Question: After a deserialization I save the content in an object:
'''
var obj = JsonConvert.DeserializeObject<dynamic>(responseText);
'''
so I execute a loop for populate a DataGrid
'''
foreach(var item in obj)
{
MainWindow.AppWindow.Squadre_DataGrid.Items.Add(new Teams.Club_Information
{
code = item.code,
name = item.name,
shortName = item.shortName,
squadMarketValue = item.squadMarketValue
});
}
'''
The problem's that inside the foreach the compiler show 'Runtime Binder Exception'.
Why happean this?
Some more details:
'''
public class Self
{
public string href { get; set; }
}
public class Fixtures
{
public string href { get; set; }
}
public class Players
{
public string href { get; set; }
}
public class Links
{
public Self self { get; set; }
public Fixtures fixtures { get; set; }
public Players players { get; set; }
}
public class RootObject
{
public Links _links { get; set; }
public string name { get; set; }
public string code { get; set; }
public string shortName { get; set; }
public string squadMarketValue { get; set; }
public string crestUrl { get; set; }
}
'''

JSON structure:
'''
{
"_links": {
"self": { "href": "http://api.football-data.org/alpha/teams/19" },
"fixtures": { "href": "http://api.football-data.org/alpha/teams/19/fixtures" },
"players": { "href": "http://api.football-data.org/alpha/teams/19/players" }
},
"name": "Eintracht Frankfurt",
"code": "SGE",
"shortName": "Eintr. Frankfurt",
"squadMarketValue": "75.475.000 ?",
"crestUrl": "http://upload.wikimedia.org/wikipedia/commons/0/04/Eintracht_Frankfurt_Logo.svg"
}
'''
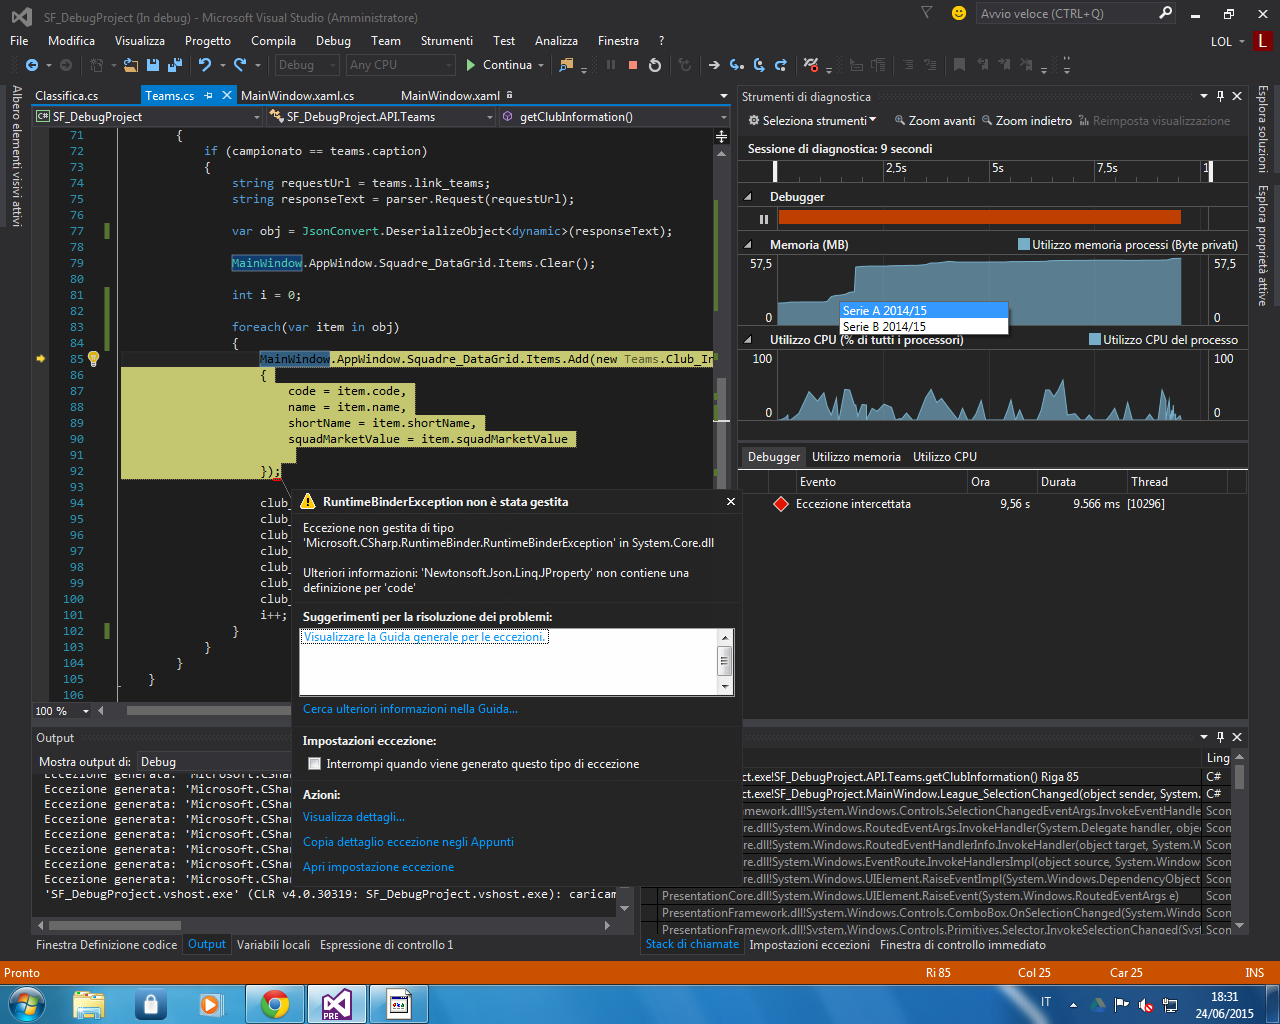
Answer: The object you are deserializing does not contain a property named code. So the line 'code = item.code' causes an exception at runtime, because the Json.Net object behind the 'dynamic' does not contain a value named 'code'.
This means that the Json that you are parsing does not contain a property named 'code'. Or else it only sometimes contains a property named code. In that case you'll have to either parse it is a 'JObject' and check if the property exists or create an type do deserialize it into.'
Based on the Json that you posted along with the class structure it looks like you should just be deserializing directly into a 'RootObject' class:
'''
var obj = JsonConvert.DeserializeObject<RootObject>(responseText);
'''
Or in any case you can still deserialize into a 'dynamic' but you need to get rid of the 'foreach' since you don't have a collection of 'RootObject'
'''
var obj = JsonConvert.DeserializeObject<dynamic>(responseText);
MainWindow.AppWindow.Squadre_DataGrid.Items.Add(new Teams.Club_Information
{
code = obj.code,
name = obj.name,
shortName = obj.shortName,
squadMarketValue = obj.squadMarketValue
});
'''
Where you went wrong was the 'foreach'. Since 'obj' is 'dynamic' there is no compiler error and the Json.Net 'JObject' that is returned supports iteraction. But the that gives you back each of the property values, (e.g. _links, name, etc) on at a time, not the object that you are interested in.